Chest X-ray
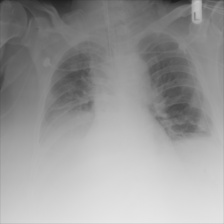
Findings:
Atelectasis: positive
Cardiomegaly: negative
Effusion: negative
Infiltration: negative
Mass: negative
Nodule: negative
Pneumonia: negative
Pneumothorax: negative
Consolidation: negative
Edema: negative
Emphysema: negative
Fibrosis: negative
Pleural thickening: negative
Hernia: negative